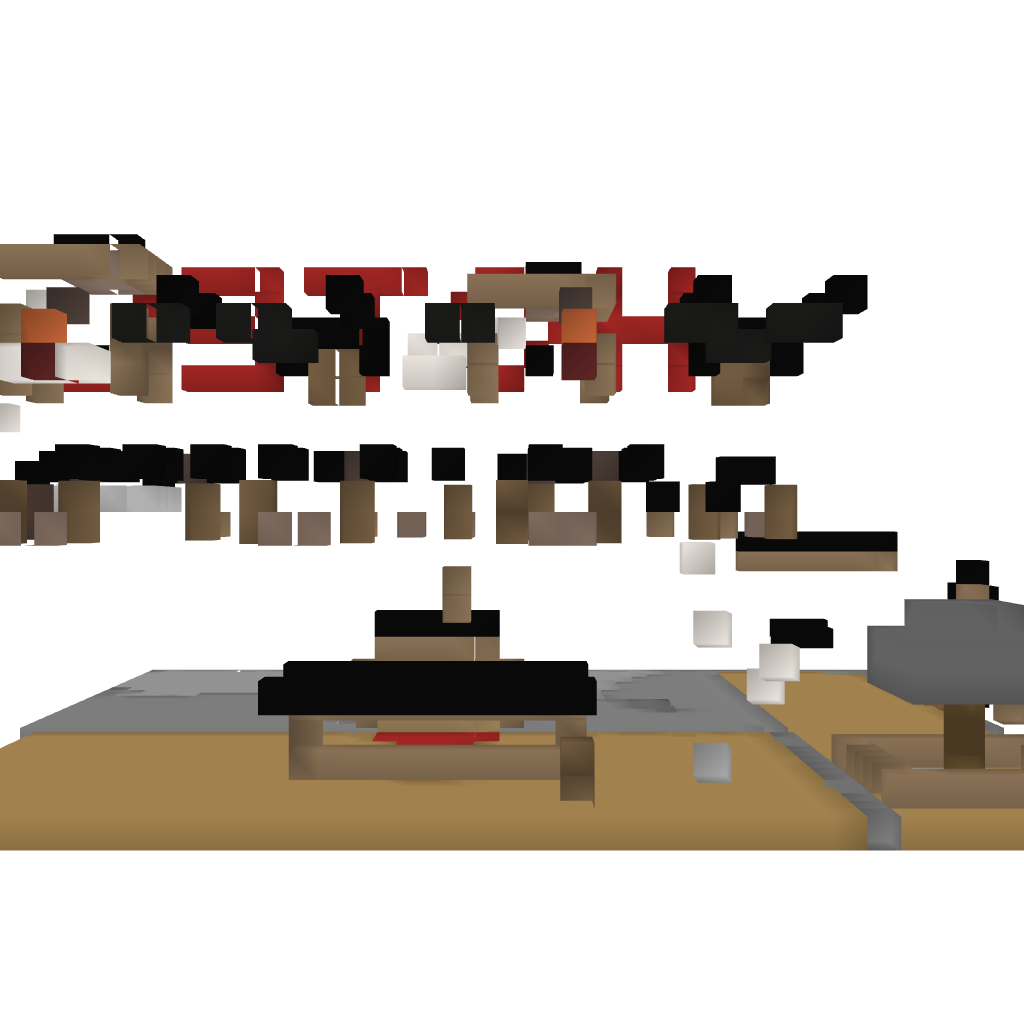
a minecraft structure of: QUARTS HOTEL